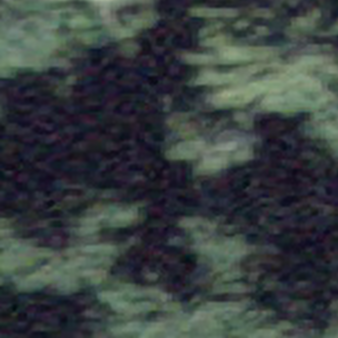
Label: other